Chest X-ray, PA view. Patient: 54 years old, sex M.
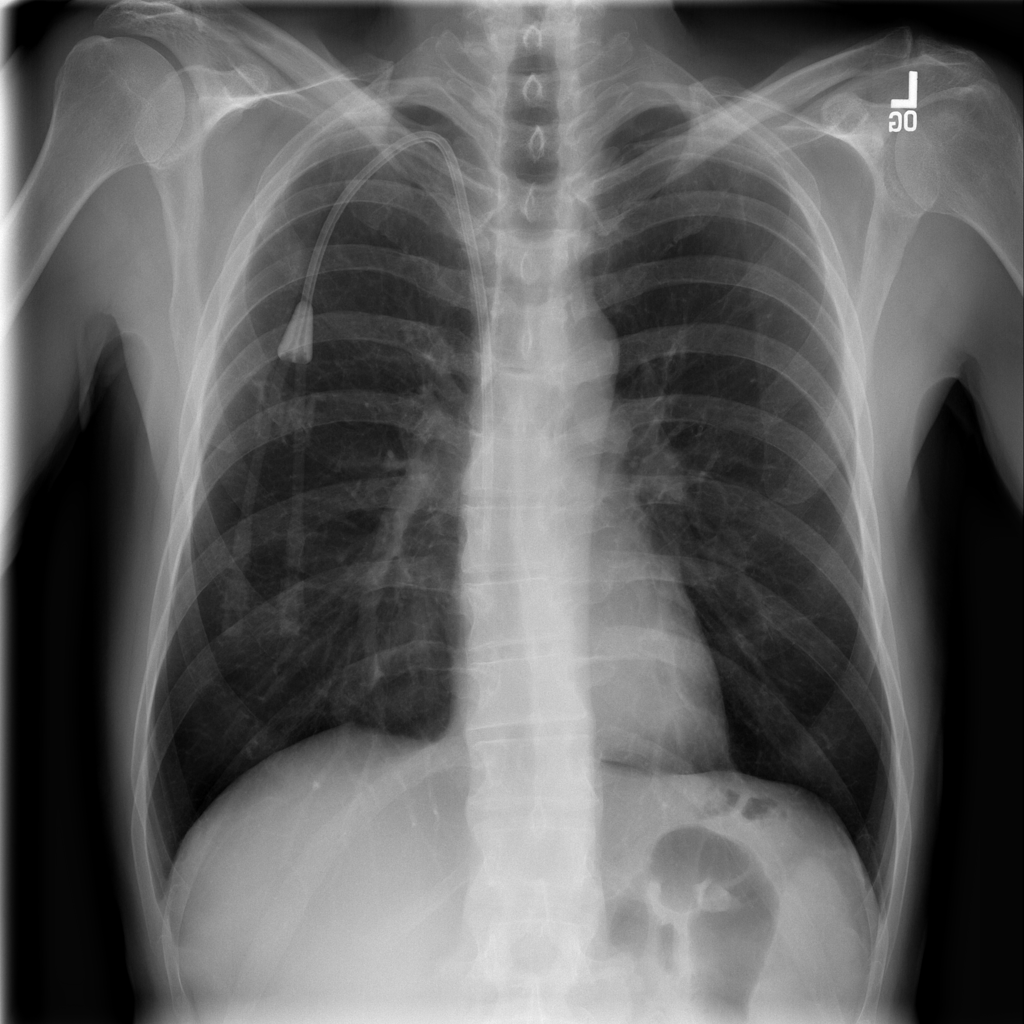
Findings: No Finding